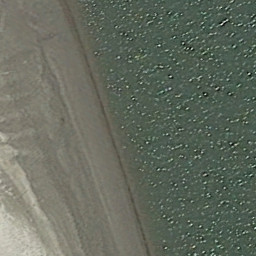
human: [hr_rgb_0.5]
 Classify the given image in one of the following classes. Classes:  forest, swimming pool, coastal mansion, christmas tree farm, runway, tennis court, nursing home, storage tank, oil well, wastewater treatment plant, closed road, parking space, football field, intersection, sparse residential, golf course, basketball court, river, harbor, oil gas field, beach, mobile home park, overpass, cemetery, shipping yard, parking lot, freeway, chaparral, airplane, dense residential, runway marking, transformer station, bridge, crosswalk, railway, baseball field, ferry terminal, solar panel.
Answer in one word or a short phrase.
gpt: beach